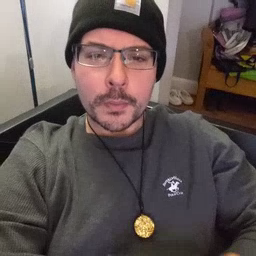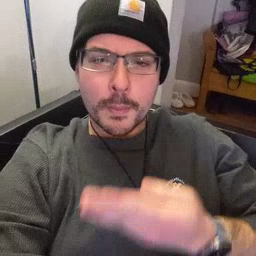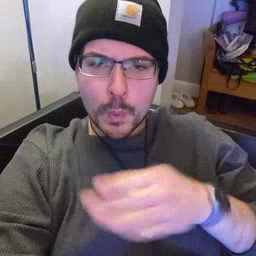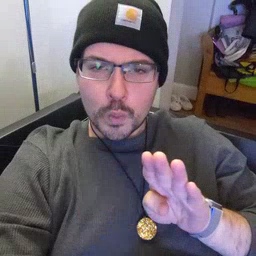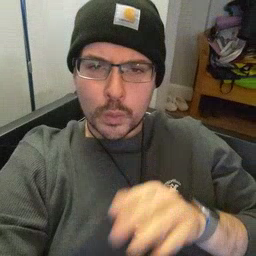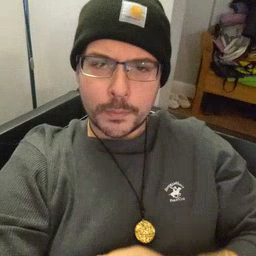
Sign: blue